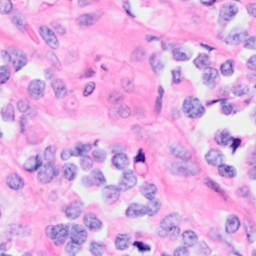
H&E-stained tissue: Breast